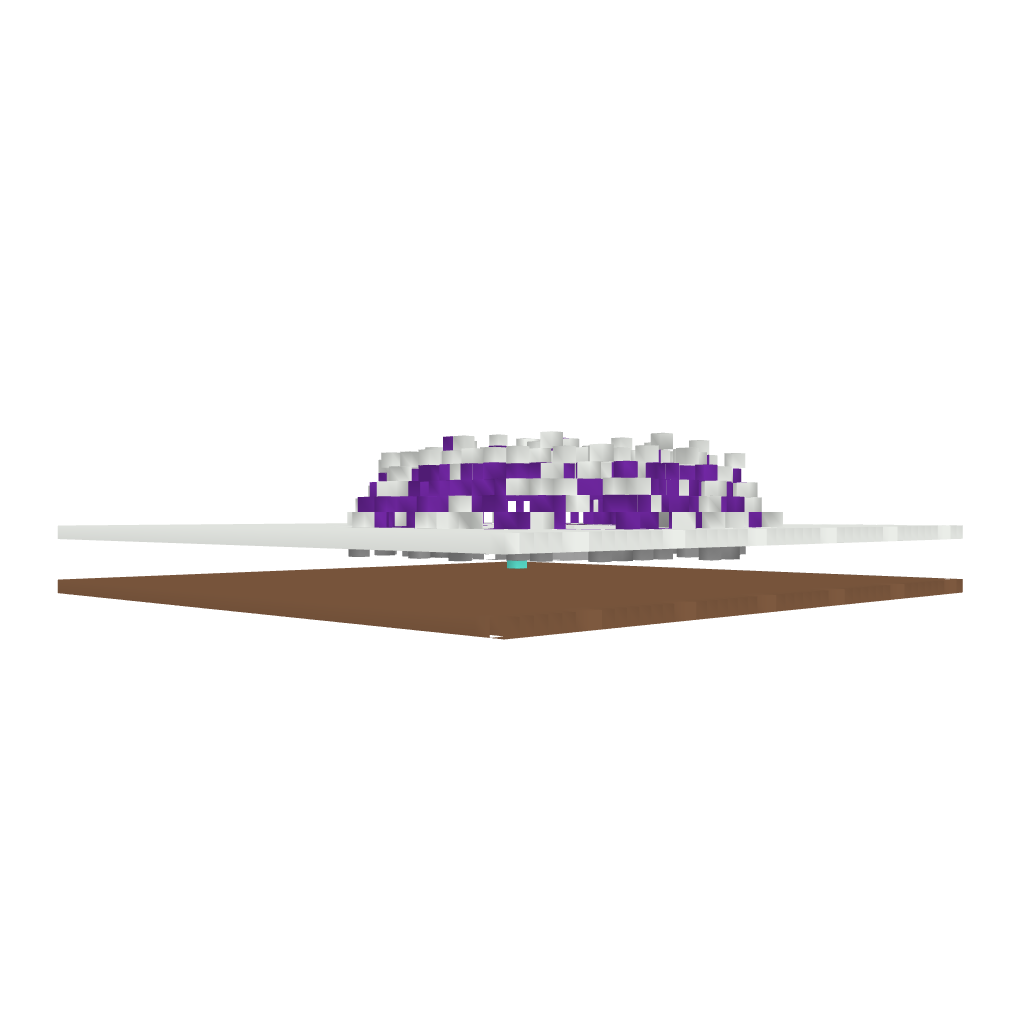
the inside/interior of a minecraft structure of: Secret Room